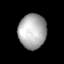
Tissue: skin
Cell type: Epithelial cells
Senescence score: 0.877
Nuclear area (px): 938
Mean DAPI intensity: 173.464